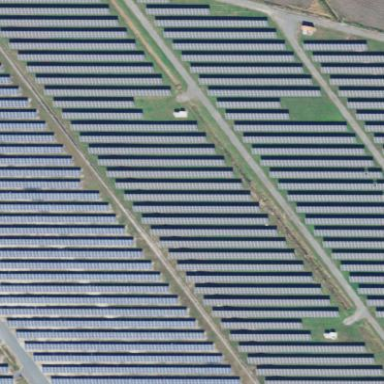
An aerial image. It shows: Solar power plant utilizing photovoltaic technology.